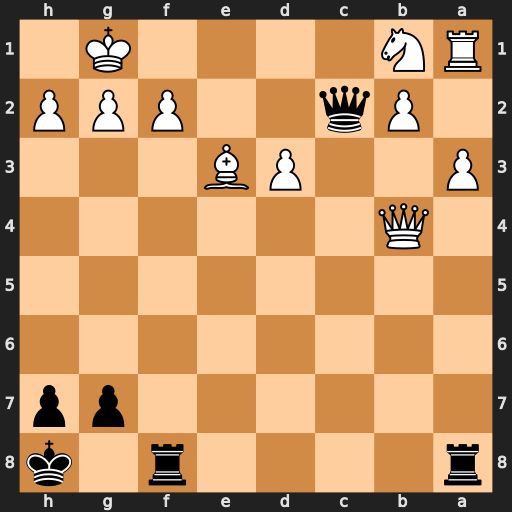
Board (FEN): r4r1k/6pp/8/8/1Q6/P2PB3/1Pq2PPP/RN4K1
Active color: b
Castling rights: -
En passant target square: -
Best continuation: Qd1+ Qe1 Qxe1#